Question: From the android tutorial :
'''
pass_text.setOnKeyListener(new OnKeyListener() {
public boolean onKey(View v, int keyCode, KeyEvent event) {
// If the event is a key-down event on the "enter" button
if ((event.getAction() == KeyEvent.ACTION_DOWN)
&& (keyCode == KeyEvent.KEYCODE_ENTER)) {
// Perform action on key press
return true;
}
return false;
}
});
}
'''
when click at EditText, it has a keyboard appear on the frame. I want to know after Enter.
How to make keyboard out from frame except click Back.

Thank you
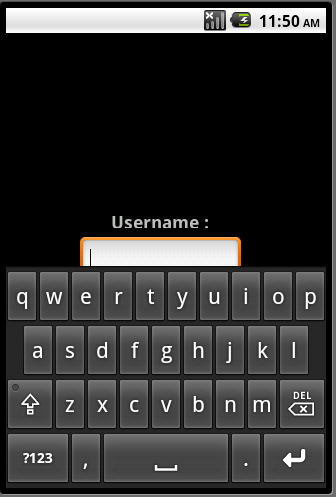
Answer: Try the following
For Activity:
'''
InputMethodManager mgr = (InputMethodManager) getSystemService(Context.INPUT_METHOD_SERVICE);
mgr.hideSoftInputFromWindow(curEditText.getWindowToken(), 0);
'''
In case of Fragment :
'''
InputMethodManager mgr = (InputMethodManager) getActivity().getSystemService(Context.INPUT_METHOD_SERVICE);
mgr.hideSoftInputFromWindow(mEditText.getWindowToken(), 0);
'''